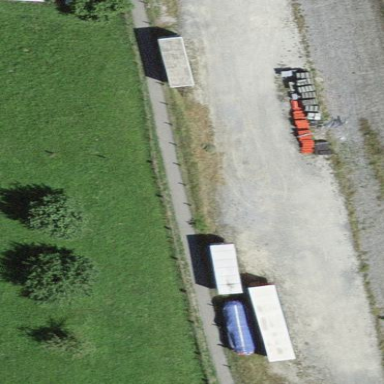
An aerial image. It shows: Parking area with fine gravel surface.